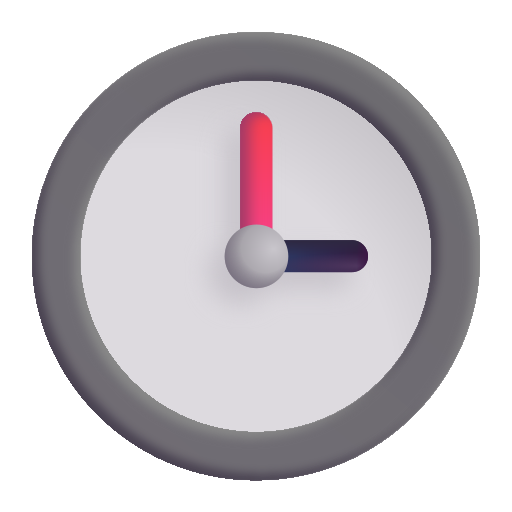
three oclock color